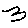
Label: bird